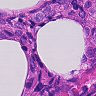
Metastatic tissue present: yes